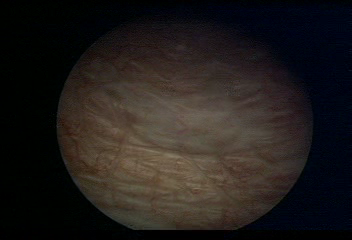
Modality: WLC
Class: Normal mucosa
Bladder cancer association: No